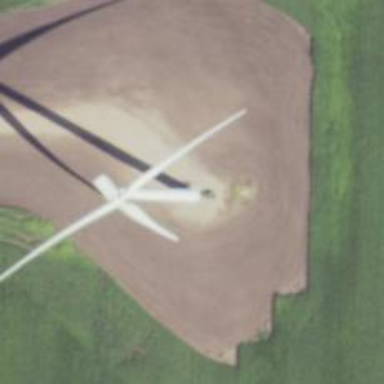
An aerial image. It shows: Wind generator using wind turbines of horizontal axis.